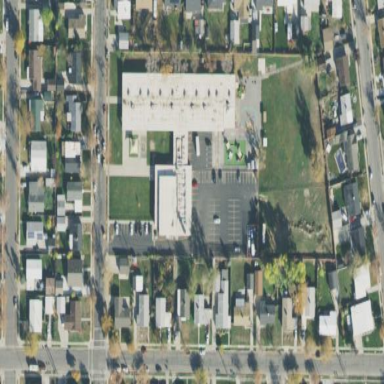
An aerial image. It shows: School building.